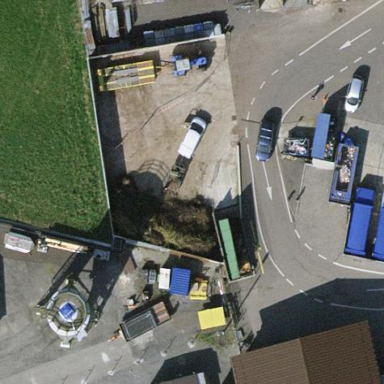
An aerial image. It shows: Recycling container for green and garden waste.